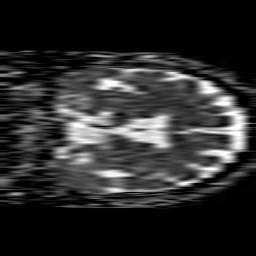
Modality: ADC
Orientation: coronal
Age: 75
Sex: female
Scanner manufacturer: philips
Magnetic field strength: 1.5 T
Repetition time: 3.117 s
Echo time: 0.09092 s